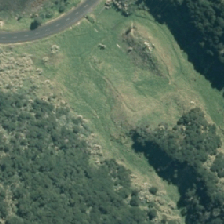
Land cover: low_producing_grassland